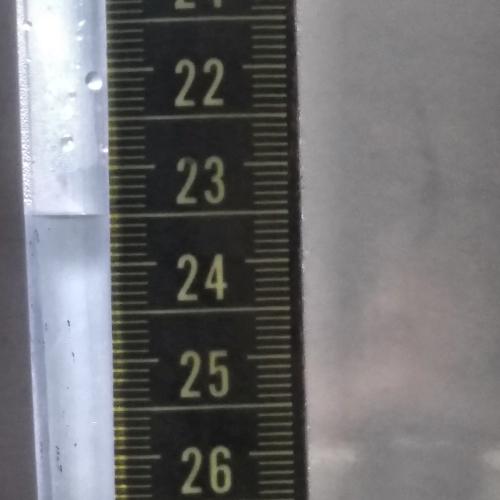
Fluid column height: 23.5 cm